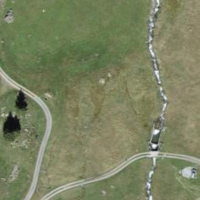
EUNIS habitat code: 26
Species observed at this site:
Aricia artaxerxes